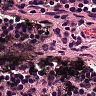
Metastatic tissue present: no